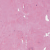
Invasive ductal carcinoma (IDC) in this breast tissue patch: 0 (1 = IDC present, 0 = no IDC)